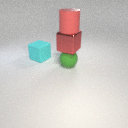
large green rubber sphere to the right of large cyan rubber cube